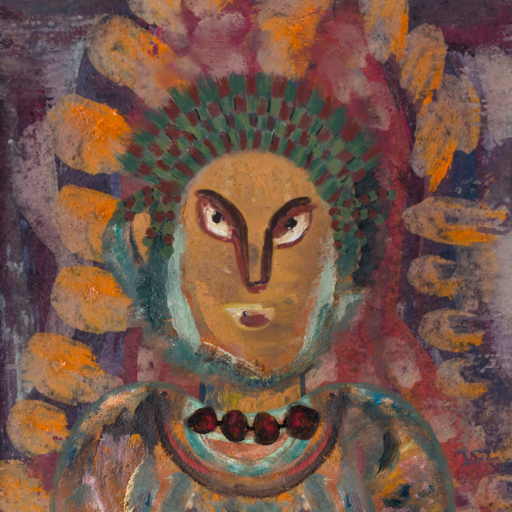
Background: Doll, Head And Neck Front: In_The_Sun, Face Front: After_Raid, Bust: Boggyland, Hair Front: Boggyland, Head Accessory: After_Raid_Crown, Second Necklace: Blank, Necklace: Mosgoul, Baby: Blank